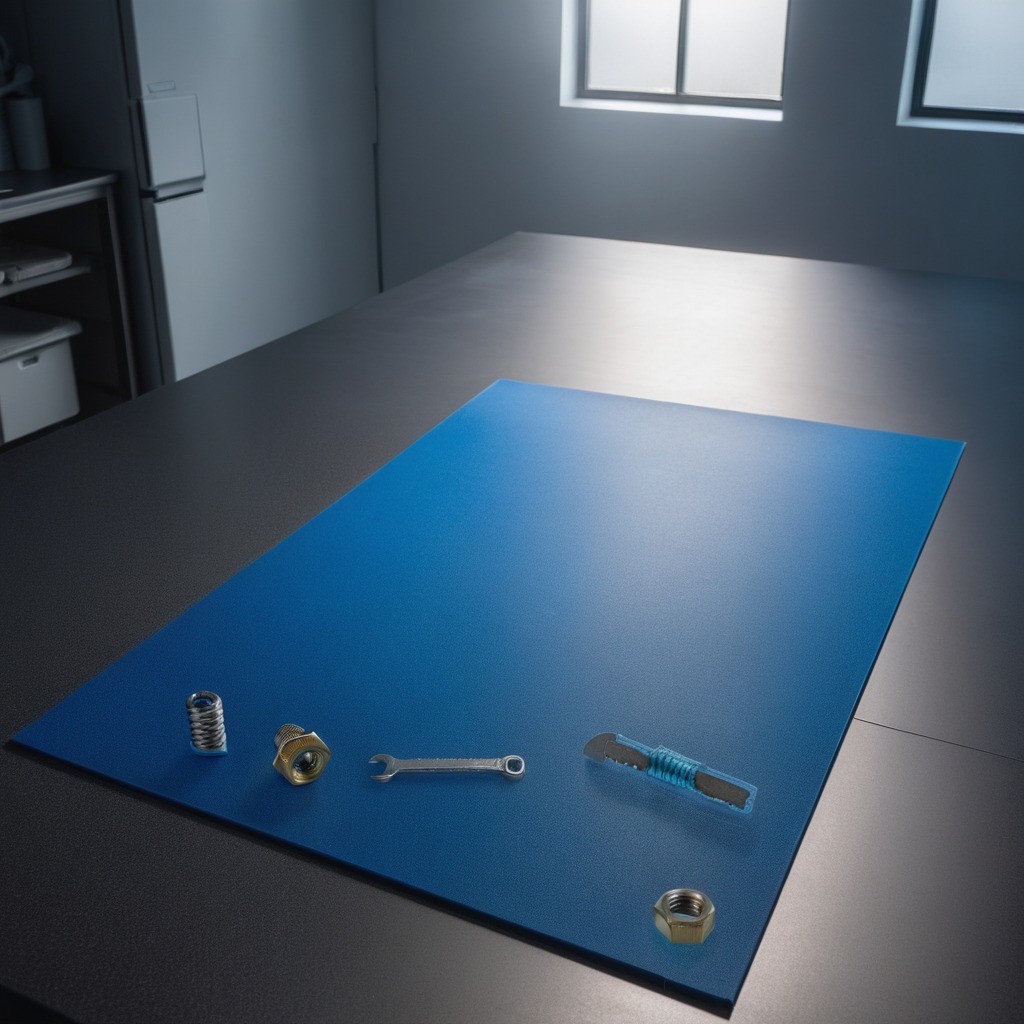
A utility knife, a metal machine screw, a coiled metal spring, a metal nut, and a wrench are lying on the granite tabletop.